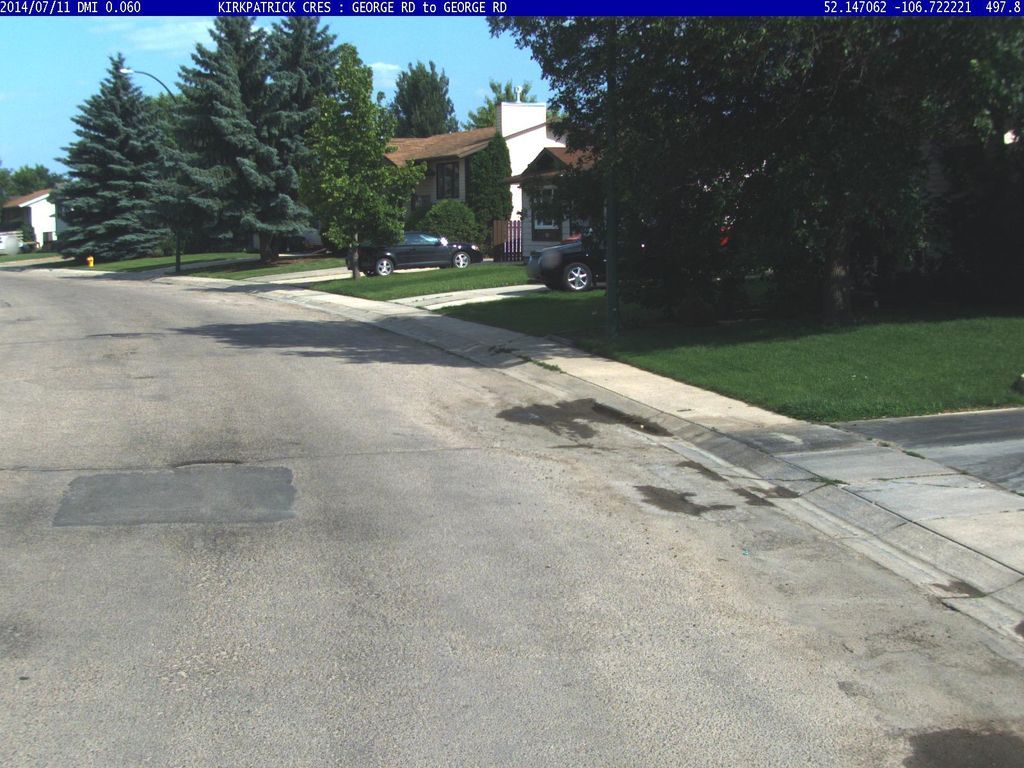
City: saskatoon